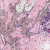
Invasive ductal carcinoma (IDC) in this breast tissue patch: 0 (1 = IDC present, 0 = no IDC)